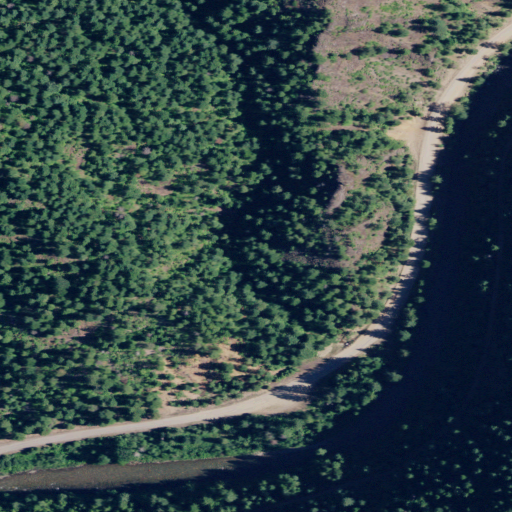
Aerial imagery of valley in Idaho named Fortynine Gulch containing evergreen forest, open development, shrub, low intensity development, and medium intensity development